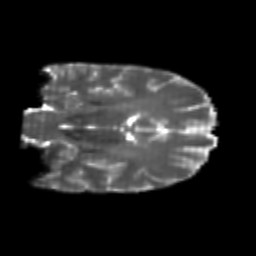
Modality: T2w
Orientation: coronal
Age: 26
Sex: male
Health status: healthy
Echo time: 0.074 s